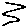
Label: zigzag